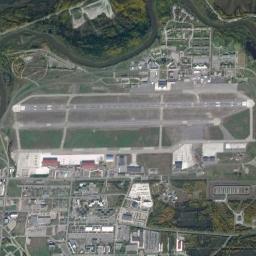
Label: airport